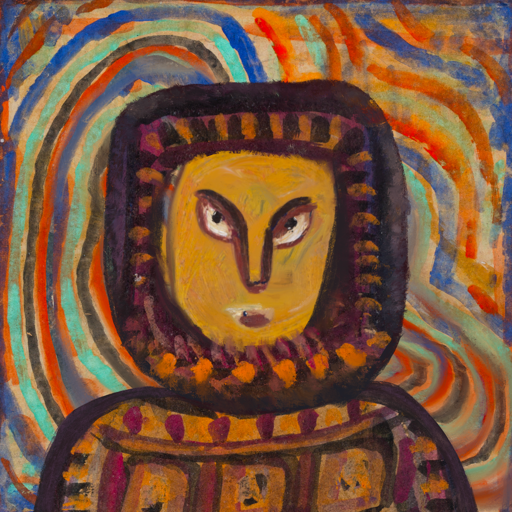
Background: Sisters, Head And Neck Front: After_Raid, Face Front: After_Raid, Bust: Doll, Hair Front: Doll, Head Accessory: Blank, Second Necklace: Blank, Necklace: Blank, Baby: Blank